Interaction volume radius: 10 \u00c5
Interaction volume height: 20 \u00c5
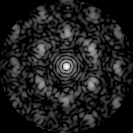
Disorder parameter: 0.5818